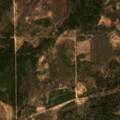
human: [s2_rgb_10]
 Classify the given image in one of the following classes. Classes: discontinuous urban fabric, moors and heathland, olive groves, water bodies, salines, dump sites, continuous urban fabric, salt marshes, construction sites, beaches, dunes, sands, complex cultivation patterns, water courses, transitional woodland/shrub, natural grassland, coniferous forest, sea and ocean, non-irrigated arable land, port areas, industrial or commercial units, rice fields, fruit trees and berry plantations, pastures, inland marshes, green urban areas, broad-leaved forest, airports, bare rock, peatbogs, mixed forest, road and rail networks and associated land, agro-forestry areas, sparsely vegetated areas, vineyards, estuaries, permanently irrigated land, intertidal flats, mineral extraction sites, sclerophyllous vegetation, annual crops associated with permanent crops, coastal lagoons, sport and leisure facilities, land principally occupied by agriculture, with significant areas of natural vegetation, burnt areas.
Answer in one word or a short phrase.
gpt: mixed forest, transitional woodland/shrub